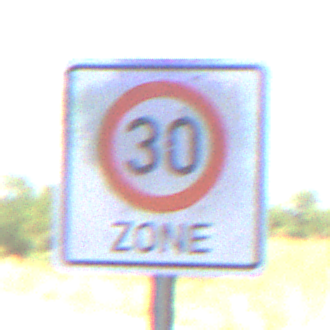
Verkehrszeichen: BeginnZone30
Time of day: Midday
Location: Roofed (Underpass)
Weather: Clear
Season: NotSpecified
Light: Natural